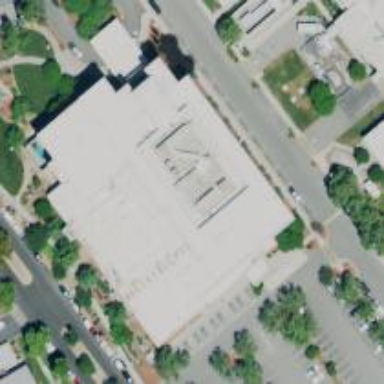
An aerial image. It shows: Healthcare clinic is depicted in the image.